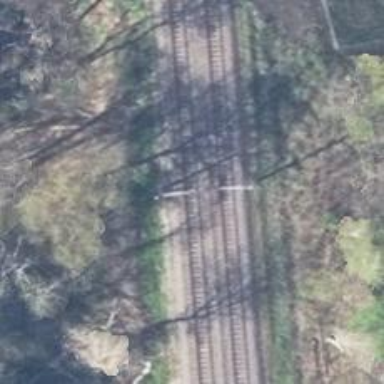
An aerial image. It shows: Milestone along the railway track with catenary mast.